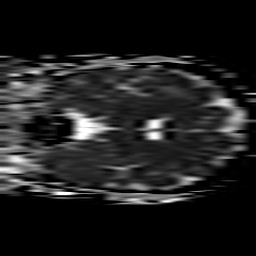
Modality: ADC
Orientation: coronal
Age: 44
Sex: female
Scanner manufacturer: philips
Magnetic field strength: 3 T
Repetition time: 3.082 s
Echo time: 0.076 s